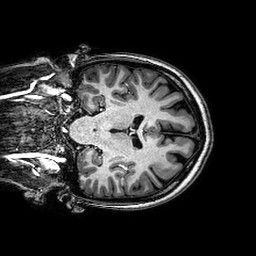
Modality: T1w
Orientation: coronal
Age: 22
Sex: female
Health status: healthy
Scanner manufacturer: philips
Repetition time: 0.008184 s
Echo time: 0.00376 s